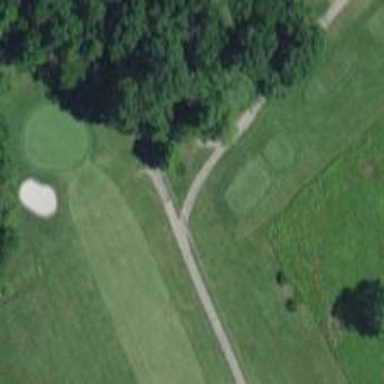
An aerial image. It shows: Pathway for golf carts.